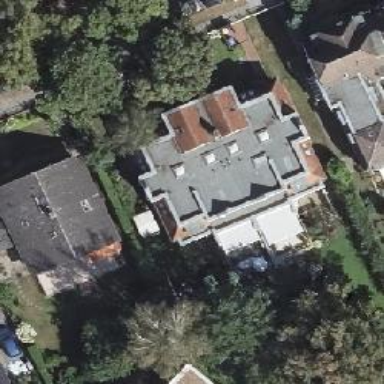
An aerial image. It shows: Semi-detached house.